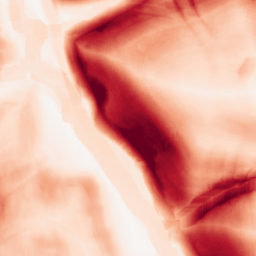
Category: morphological
Decomposition family: morphological_gradient
Decomposition parameters: size: 15
shape: square
Upsampling method: quintic
Upsampling parameters: scale: 8
Upsampling scale: 8